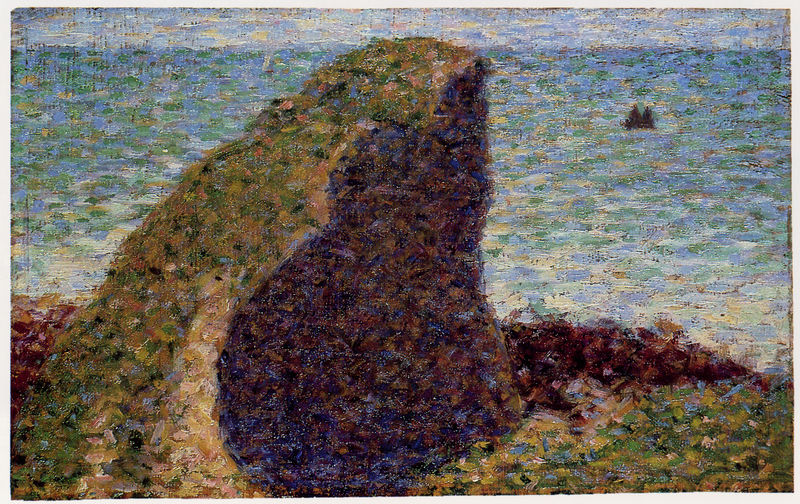
Titel: Le Bec du Hoc, Grandcamp, étude
Künstler: Georges Pierre Seurat
Standort: Canberra
Institution: National Gallery of Australia
Schlagwörter: berg, blau, dunkel, felsen, gestein, himmel, mann, meer, schatten, wasser, weiß, wolken, gelb, grün, impressionismus, landschaft, menschen, ocker, sand, see, ufer, braun, frankreich, hell, licht, männer, orange, schwarz, türkis, zeichnung, gras, rasen, rot, wiese, beige, stein, steine, öl, erde, horizont, natur, sonne, wiesen, boot, kahn, küste, schiff, segel, segelboot, sommer, strand, wellen, divisionismus, fischer, moderne, pointilismus, düne, fels, modern, lila, violett, duktus, abstrahiert, klippe, ozean, punkte, fischerboot, pinsel, pinselduktus, flecken, seurat, signac, grüne, weise, pointillismus, neoimpressionismus, kliff, serat